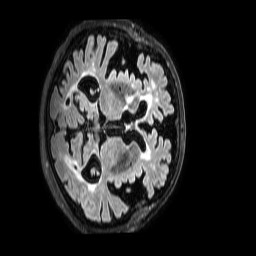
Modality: FLAIR
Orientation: axial
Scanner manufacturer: philips
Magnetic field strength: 3 T
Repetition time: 4.8 s
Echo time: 0.2847 s